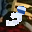
Label: 3